Question: I'm trying to create asynchronous rest call in <URL> however, i'm unable to implement AsyncHttpResponseHandler's overridden methods because Android Studio cannot find an appropriate import for 'Header' class
'''
public void onSuccess(int statusCode, Header[] headers, byte[] response) {
// called when response HTTP status is "200 OK"
}
'''
I see that if I mouse over and click on the Header, I get the following message, but I don't know how to select one of the multiple choices in this menu (moving the mouse dismisses it)

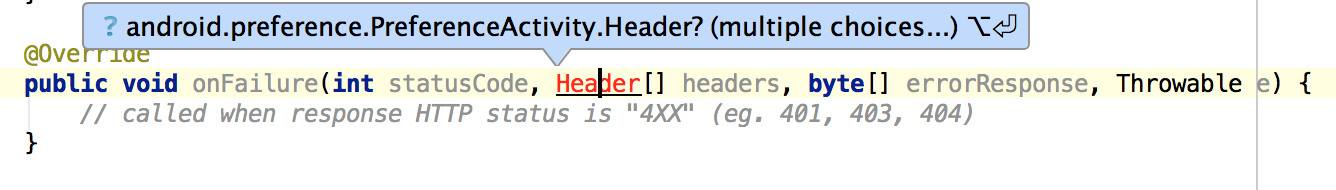
Answer: By the time I typed this question, I found the answer, hopefully it will help you:
Press Option + enter on Mac when this popup is visible, then 'import org.apache.http.Header;'